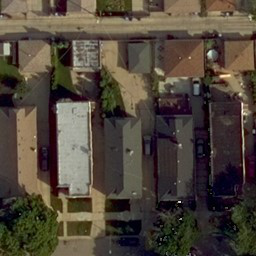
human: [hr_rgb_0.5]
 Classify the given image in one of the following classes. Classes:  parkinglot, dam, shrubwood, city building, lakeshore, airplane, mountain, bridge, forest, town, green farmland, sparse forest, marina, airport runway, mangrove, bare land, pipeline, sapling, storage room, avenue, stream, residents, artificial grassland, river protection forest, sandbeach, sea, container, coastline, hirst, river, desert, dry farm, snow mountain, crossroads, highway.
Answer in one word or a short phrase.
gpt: residents